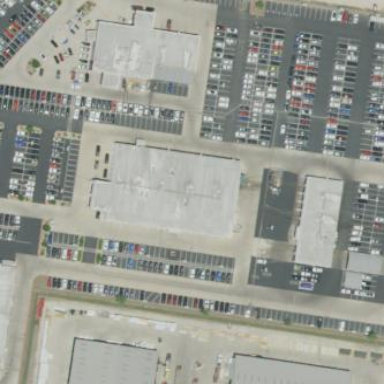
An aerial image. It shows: Building used as car repair shop.